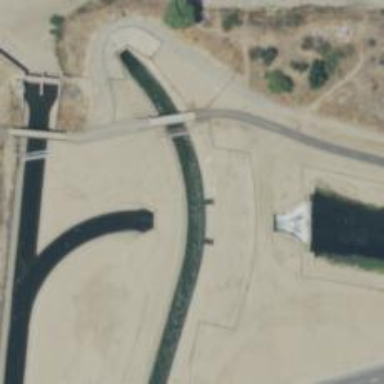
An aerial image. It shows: Canal.